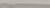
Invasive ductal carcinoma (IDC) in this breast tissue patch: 0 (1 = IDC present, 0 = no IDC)